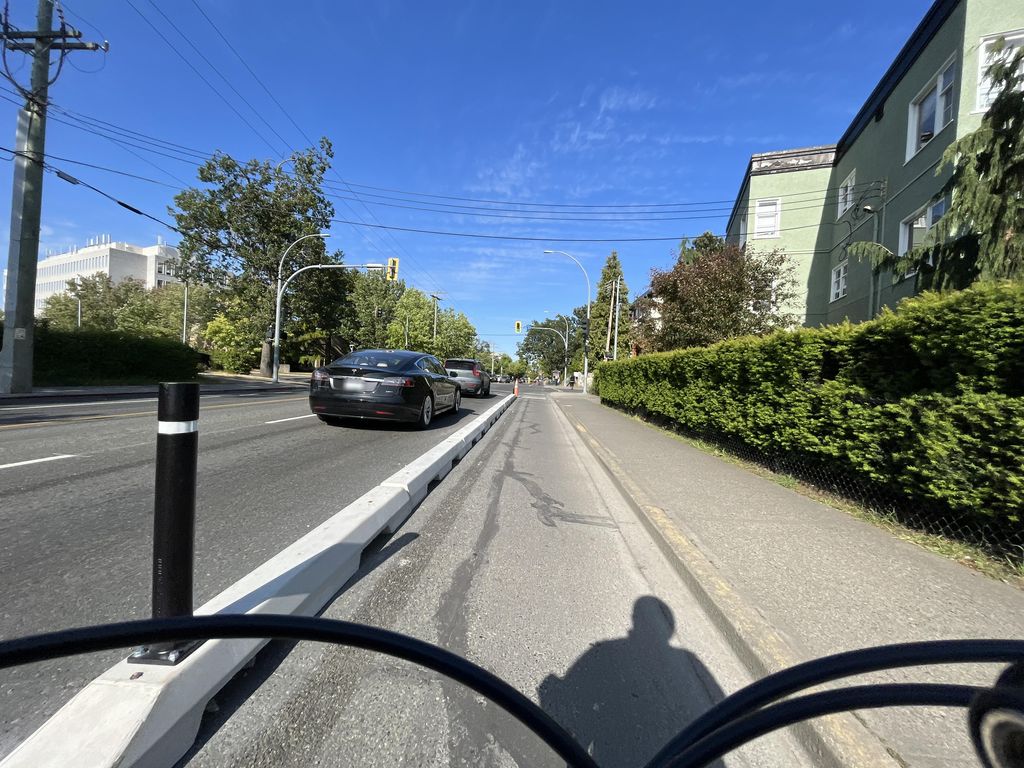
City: victoria